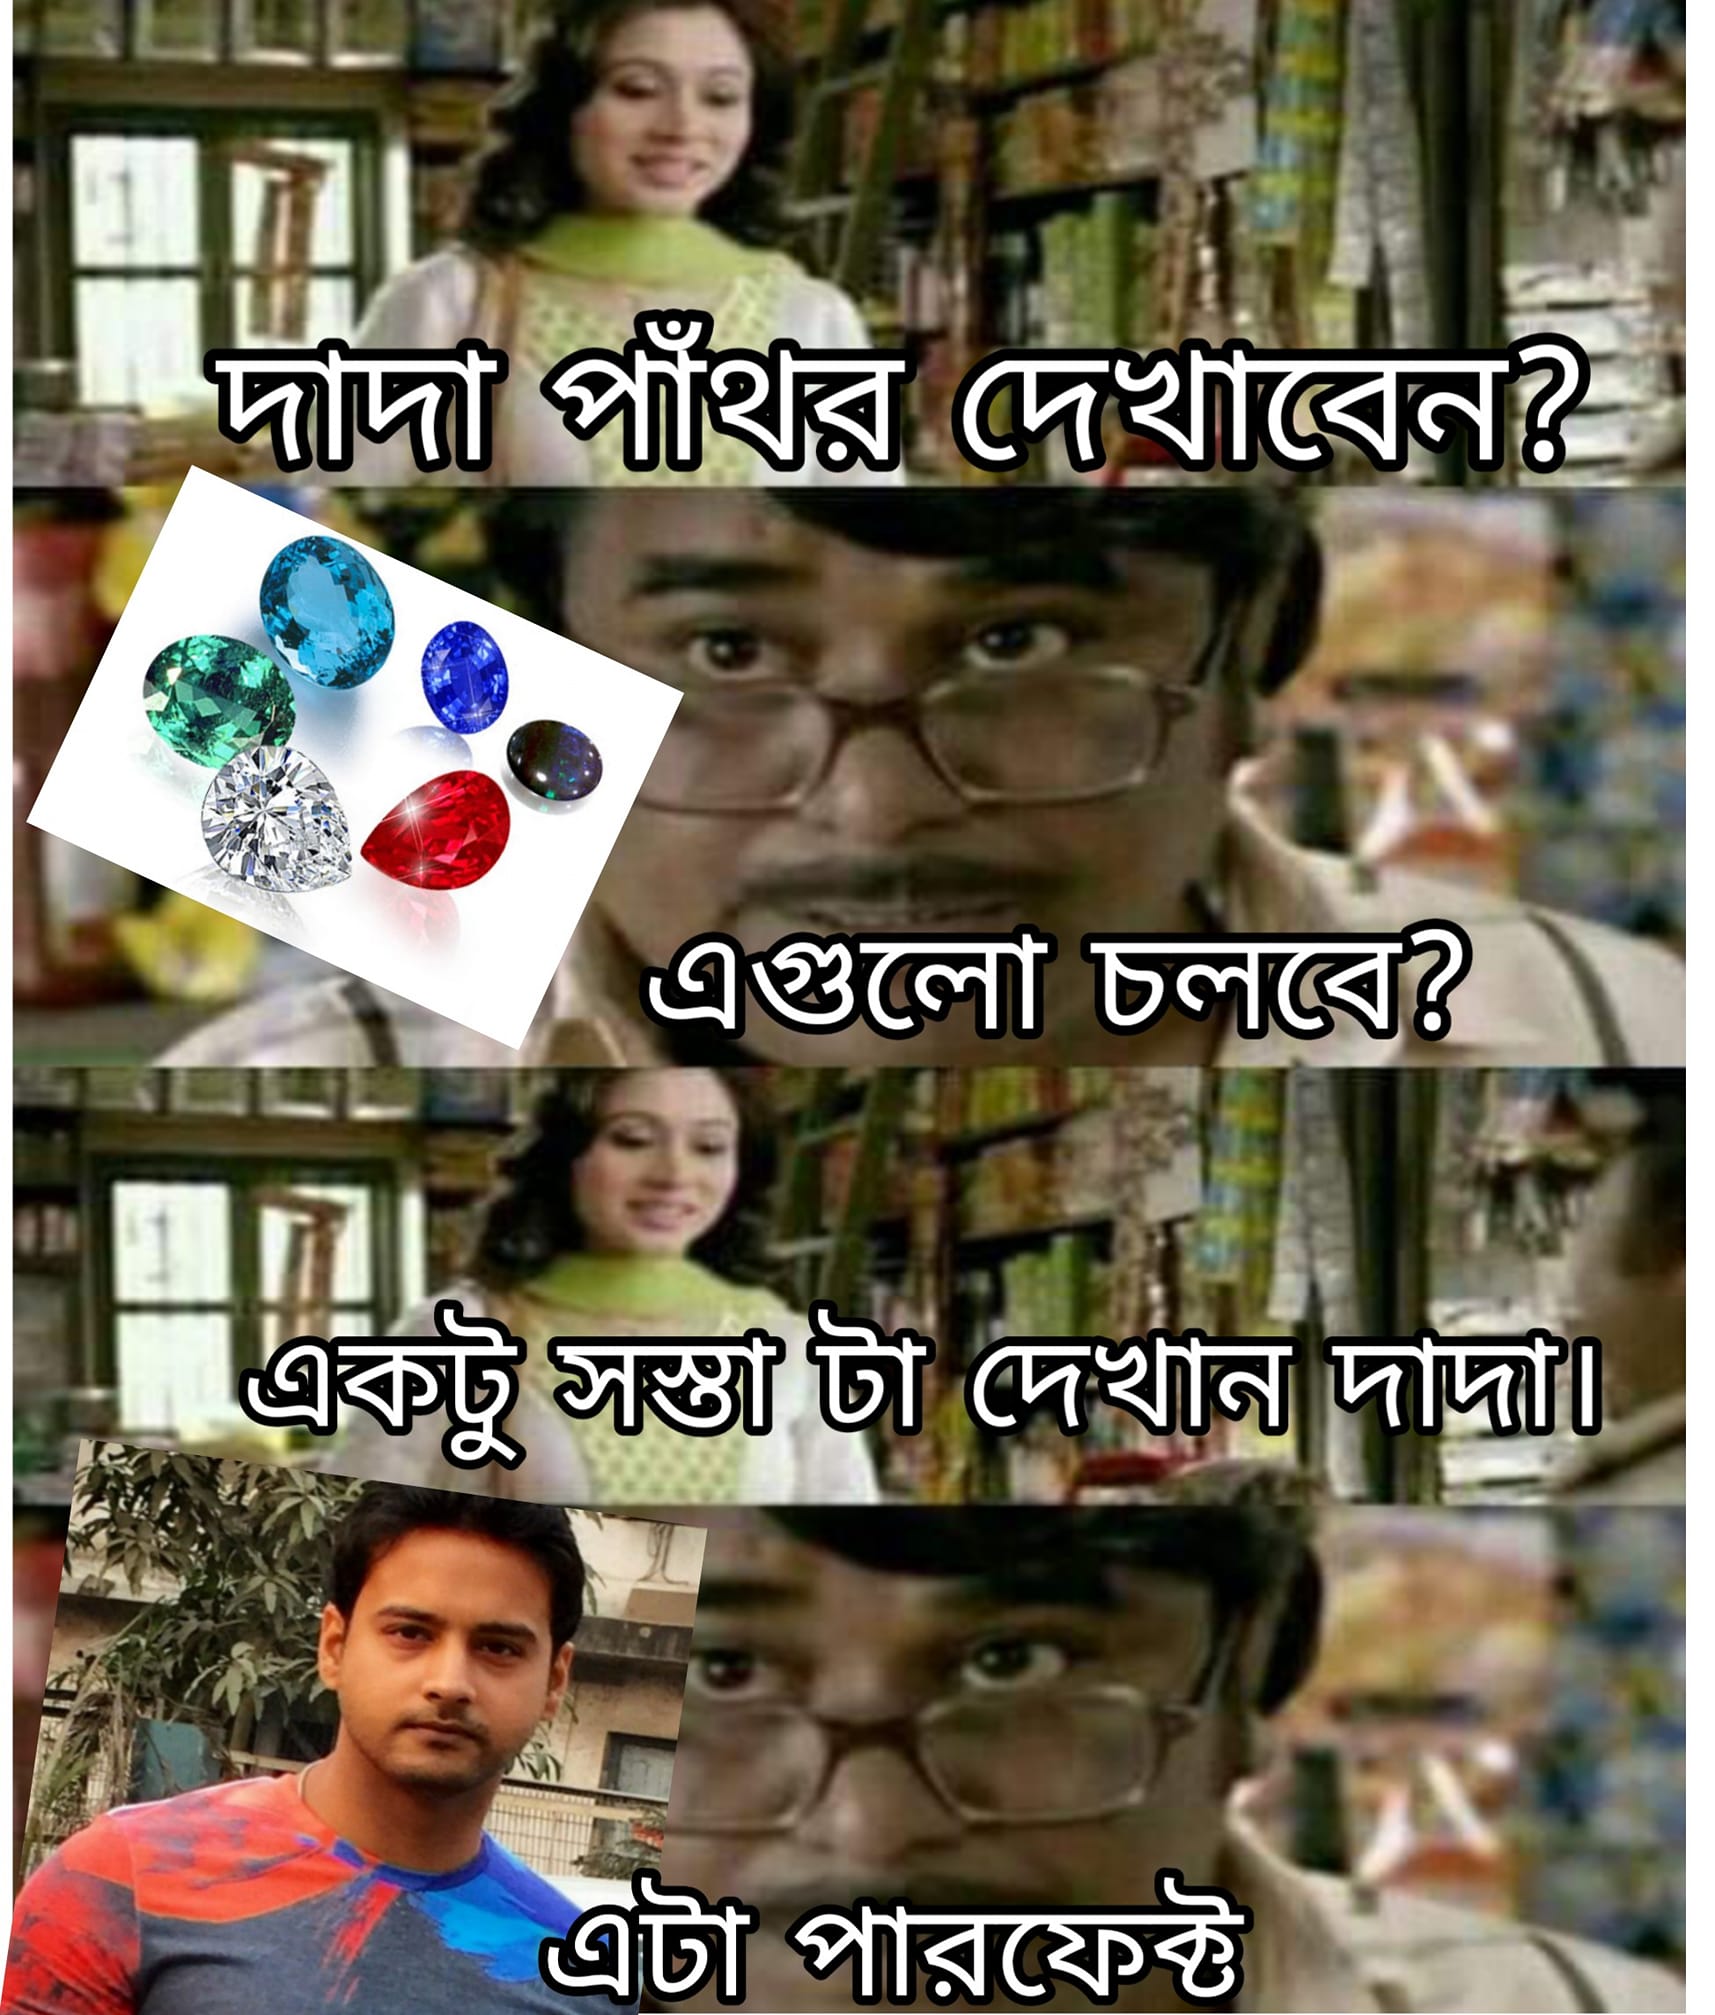
Caption: দাদা পাঁথর দেখাবেন ? এগুলো চলবে ?  একটু সস্তা টা দেখান দাদা ।   এটা পারফেক্ট
Label: hate